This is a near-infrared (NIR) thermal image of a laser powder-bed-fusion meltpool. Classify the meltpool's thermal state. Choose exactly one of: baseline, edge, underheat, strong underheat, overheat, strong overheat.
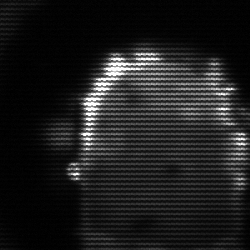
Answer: baseline